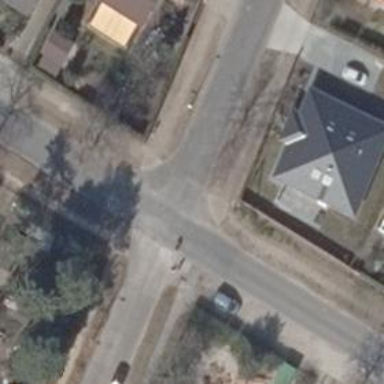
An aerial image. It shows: Residential road with concrete plates as its surface. Both sides of the road have sidewalks.